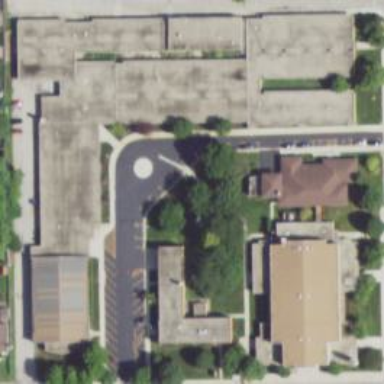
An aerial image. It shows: School.